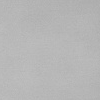
Atmospheric dust classification: dusty